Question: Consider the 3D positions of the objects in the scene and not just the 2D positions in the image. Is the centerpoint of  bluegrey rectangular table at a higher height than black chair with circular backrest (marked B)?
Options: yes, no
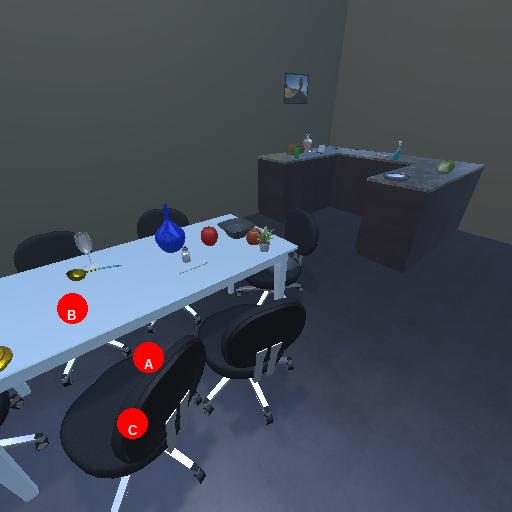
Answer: yes